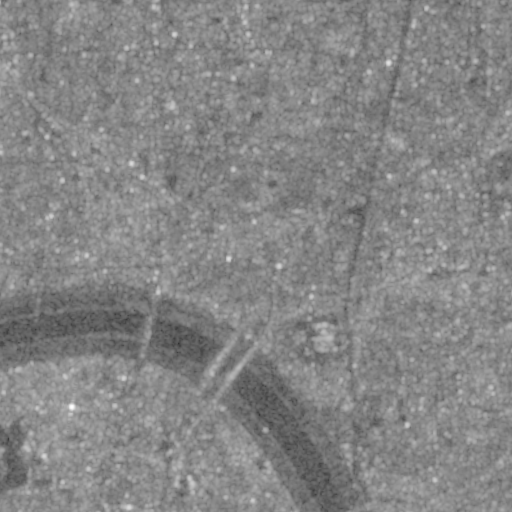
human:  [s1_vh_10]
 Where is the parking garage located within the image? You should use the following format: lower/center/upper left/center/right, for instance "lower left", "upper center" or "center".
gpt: The parking garage is located in the center of the image.
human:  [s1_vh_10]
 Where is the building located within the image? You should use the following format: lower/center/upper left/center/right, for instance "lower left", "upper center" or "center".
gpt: There is no building in the image.

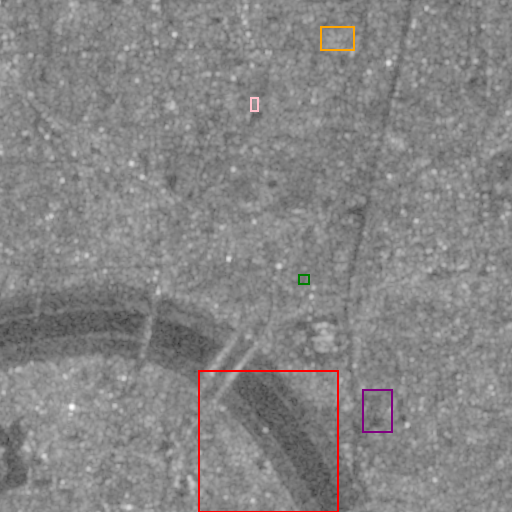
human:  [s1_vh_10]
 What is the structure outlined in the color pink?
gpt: The structure outlined in pink is a crop field.
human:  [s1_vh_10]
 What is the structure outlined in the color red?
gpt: The structure outlined in red is a park.
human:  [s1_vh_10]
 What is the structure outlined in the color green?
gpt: The structure outlined in green is a parking lot.
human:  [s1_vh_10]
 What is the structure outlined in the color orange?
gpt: The structure outlined in orange is a power substation.
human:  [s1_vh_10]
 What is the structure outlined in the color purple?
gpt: The structure outlined in purple is a wastewater plant.
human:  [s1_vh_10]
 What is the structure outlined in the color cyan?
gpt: There is no cyan outline.